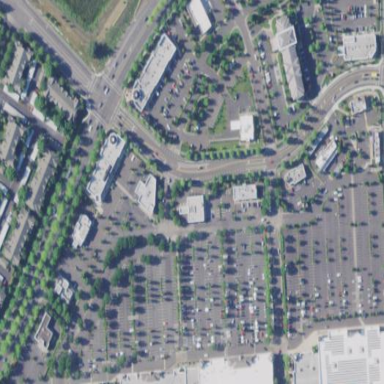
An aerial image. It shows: Retail area.